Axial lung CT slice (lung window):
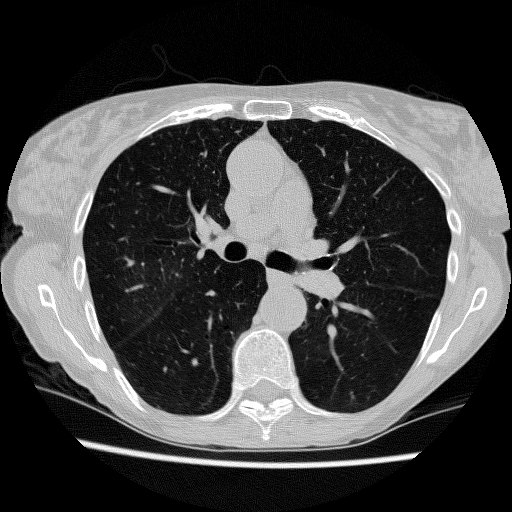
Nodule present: no